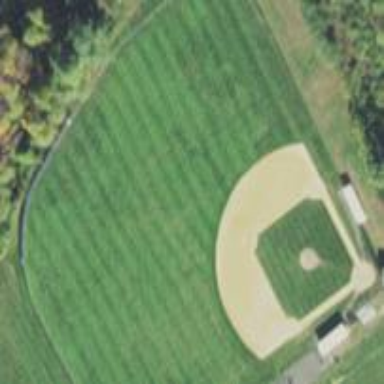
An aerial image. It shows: Baseball pitch for leisure land activities.